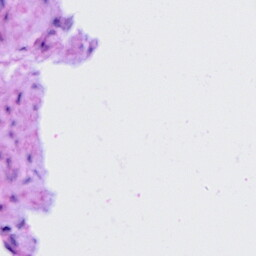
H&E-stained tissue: Cervix